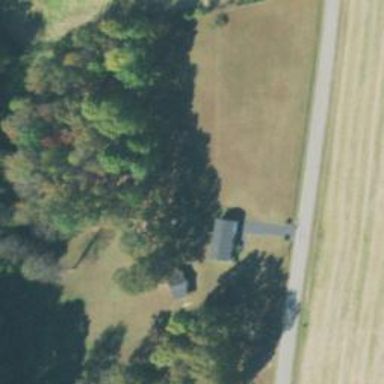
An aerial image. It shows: Driveway leading to service road.